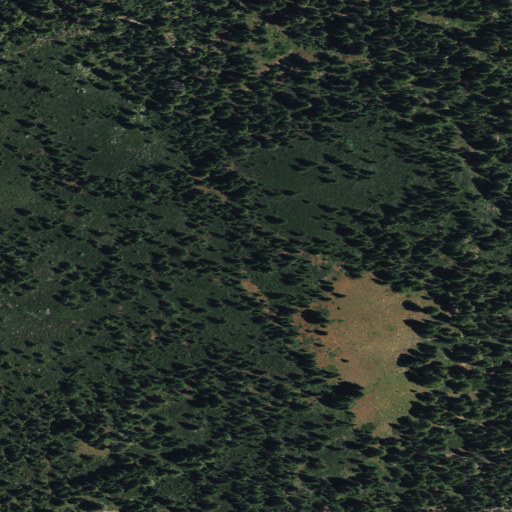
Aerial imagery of mountain in California named Penman Peak containing evergreen forest and shrub